Question: I am encountering a problem with celery and Django 2. I have two running environments:
- Production: <URL> =>Issue Present- - - - - - -
The production environment should be migrated to Django 2.0 as soon as possible.
However, I can't do it without fixing this issue with Celery. My development environment is here to insure that everything is running fine before upgrading production servers.
## The question
1. What changed with Django 2 to make a system, which was stable with Django 1.11, unstable with exploding queue sizes, with the same effect in RabbitMQ and Redis?
2. If any task is not consumed, how could it be automatically deleted by Redis/RabbitMQ ?
## Celery Worker is launched as followed
The exact same command is used for both environment.
'''
celery beat -A application --loglevel=info --detach
celery events -A application --loglevel=info --camera=django_celery_monitor.camera.Camera --frequency=2.0 --detach
celery worker -A application -l info --events
'''
## Application Settings
Since I migrate my development environment to Django 2, my RabbitMQ queues or Redis queues are litterally exploding in size and my database instances keep on scaling up. It seems like the tasks are not removed anymore from the queues.
I have to manually cleanup the celery queue which contains after a few days more 250k tasks. It seems that the TTL is set to "-1" however I can't figure out how to set it from django.
After a few hours, I have more than 220k tasks waiting to be processed and growing.

I use the following settings: available in file <URL>
The names used might not be the correct ones for celery, a remap has been to correctly assign the values with the file <URL>
'''
# Celery Configuration
broker_url = "borker_url" # Redis or RabbitMQ, it doesn't change anything.
broker_use_ssl=True
accept_content = ['application/json']
worker_concurrency = 3
result_serializer = 'json'
result_expires=7*24*30*30
task_serializer = 'json'
task_acks_late=True # Acknoledge pool when task is over
task_reject_on_worker_lost=True
task_time_limit=90
task_soft_time_limit=60
task_always_eager = False
task_queues=[
Queue(
'celery',
Exchange('celery'),
routing_key = 'celery',
queue_arguments = {
'x-message-ttl': 60 * 1000 # 60 000 ms = 60 secs.
}
)
]
event_queue_expires=60
event_queue_ttl=5
beat_scheduler = 'django_celery_beat.schedulers:DatabaseScheduler'
beat_max_loop_interval=10
beat_sync_every=1
monitors_expire_success = timedelta(hours=1)
monitors_expire_error = timedelta(days=3)
monitors_expire_pending = timedelta(days=5)
beat_schedule = {
'refresh_all_rss_subscribers_count': {
'task': 'feedcrunch.tasks.refresh_all_rss_subscribers_count',
'schedule': crontab(hour=0, minute=5), # Everyday at midnight + 5 mins
'options': {'expires': 20 * 60} # 20 minutes
},
'clean_unnecessary_rss_visits': {
'task': 'feedcrunch.tasks.clean_unnecessary_rss_visits',
'schedule': crontab(hour=0, minute=20), # Everyday at midnight + 20 mins
'options': {'expires': 20 * 60} # 20 minutes
},
'celery.backend_cleanup': {
'task': 'celery.backend_cleanup',
'schedule': crontab(minute='30'), # Every hours when minutes = 30 mins
'options': {'expires': 50 * 60} # 50 minutes
},
'refresh_all_rss_feeds': {
'task': 'feedcrunch.tasks.refresh_all_rss_feeds',
'schedule': crontab(minute='40'), # Every hours when minutes = 40 mins
'options': {'expires': 30 * 60} # 30 minutes
},
}
'''
## Worker Logs examples
<URL>
Some idea : Is it normal that "expires" and "timelimit" settings are set to None (see image above).
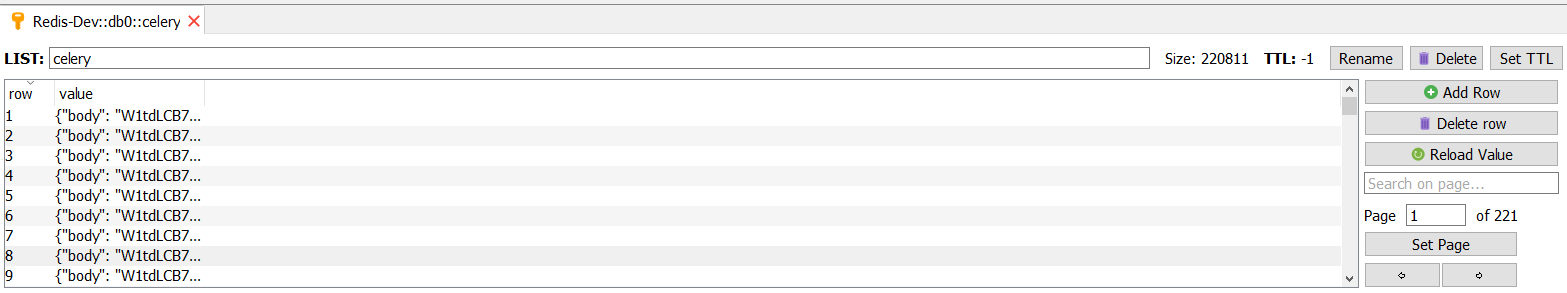
Answer: I think I have found a temporary solution, it seems that the celery library have some bugs. We have to wait for the 4.2.0 release.
I recommend having a look to: <URL>.
As a temporary bug fix, I recommend using the following commit: <URL>, it seems to have fixed the issue:
'''
git+https://github.com/celery/celery.git@be55de6#egg=celery
'''